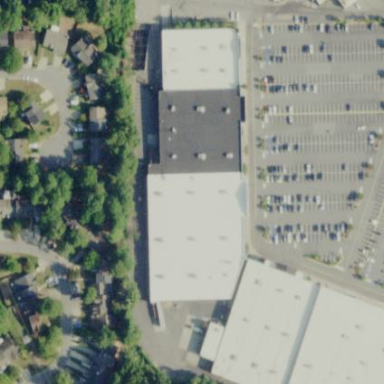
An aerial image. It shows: Retail building.